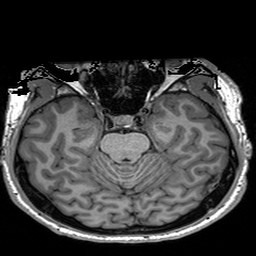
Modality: T1w
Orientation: coronal
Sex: male